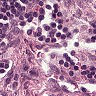
Metastatic tissue present: no